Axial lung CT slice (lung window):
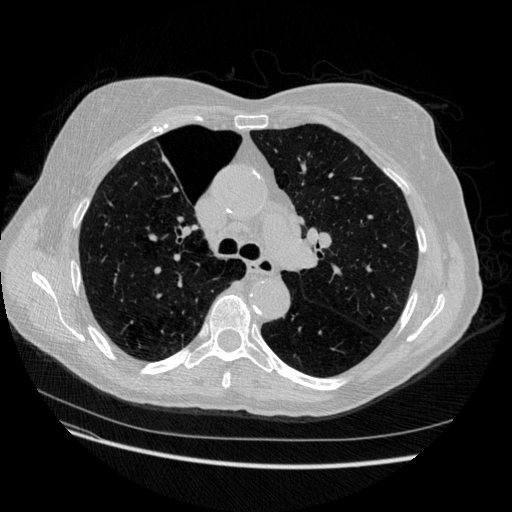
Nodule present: no